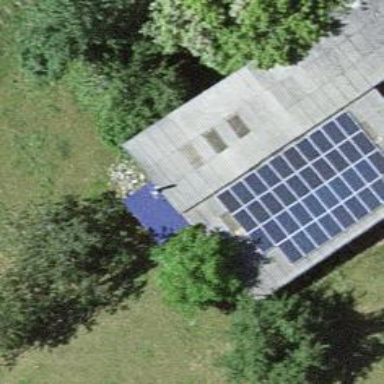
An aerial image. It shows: Solar power generator with photovoltaic panels.